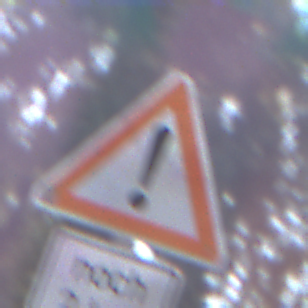
Verkehrszeichen: Gefahrenstelle
Zusatzzeichen unten: LaengeEinerStrecke4
Umgebung: Outdoor, Suburban
Tageszeit: MorningAfternoon
Wetter: PartlyCloudy
Licht: Natural
Jahreszeit: NotSpecified
Kontrast: HighContrast